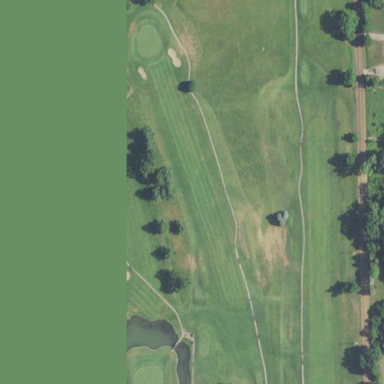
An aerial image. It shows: Grassy area designated as golf fairway.